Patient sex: F
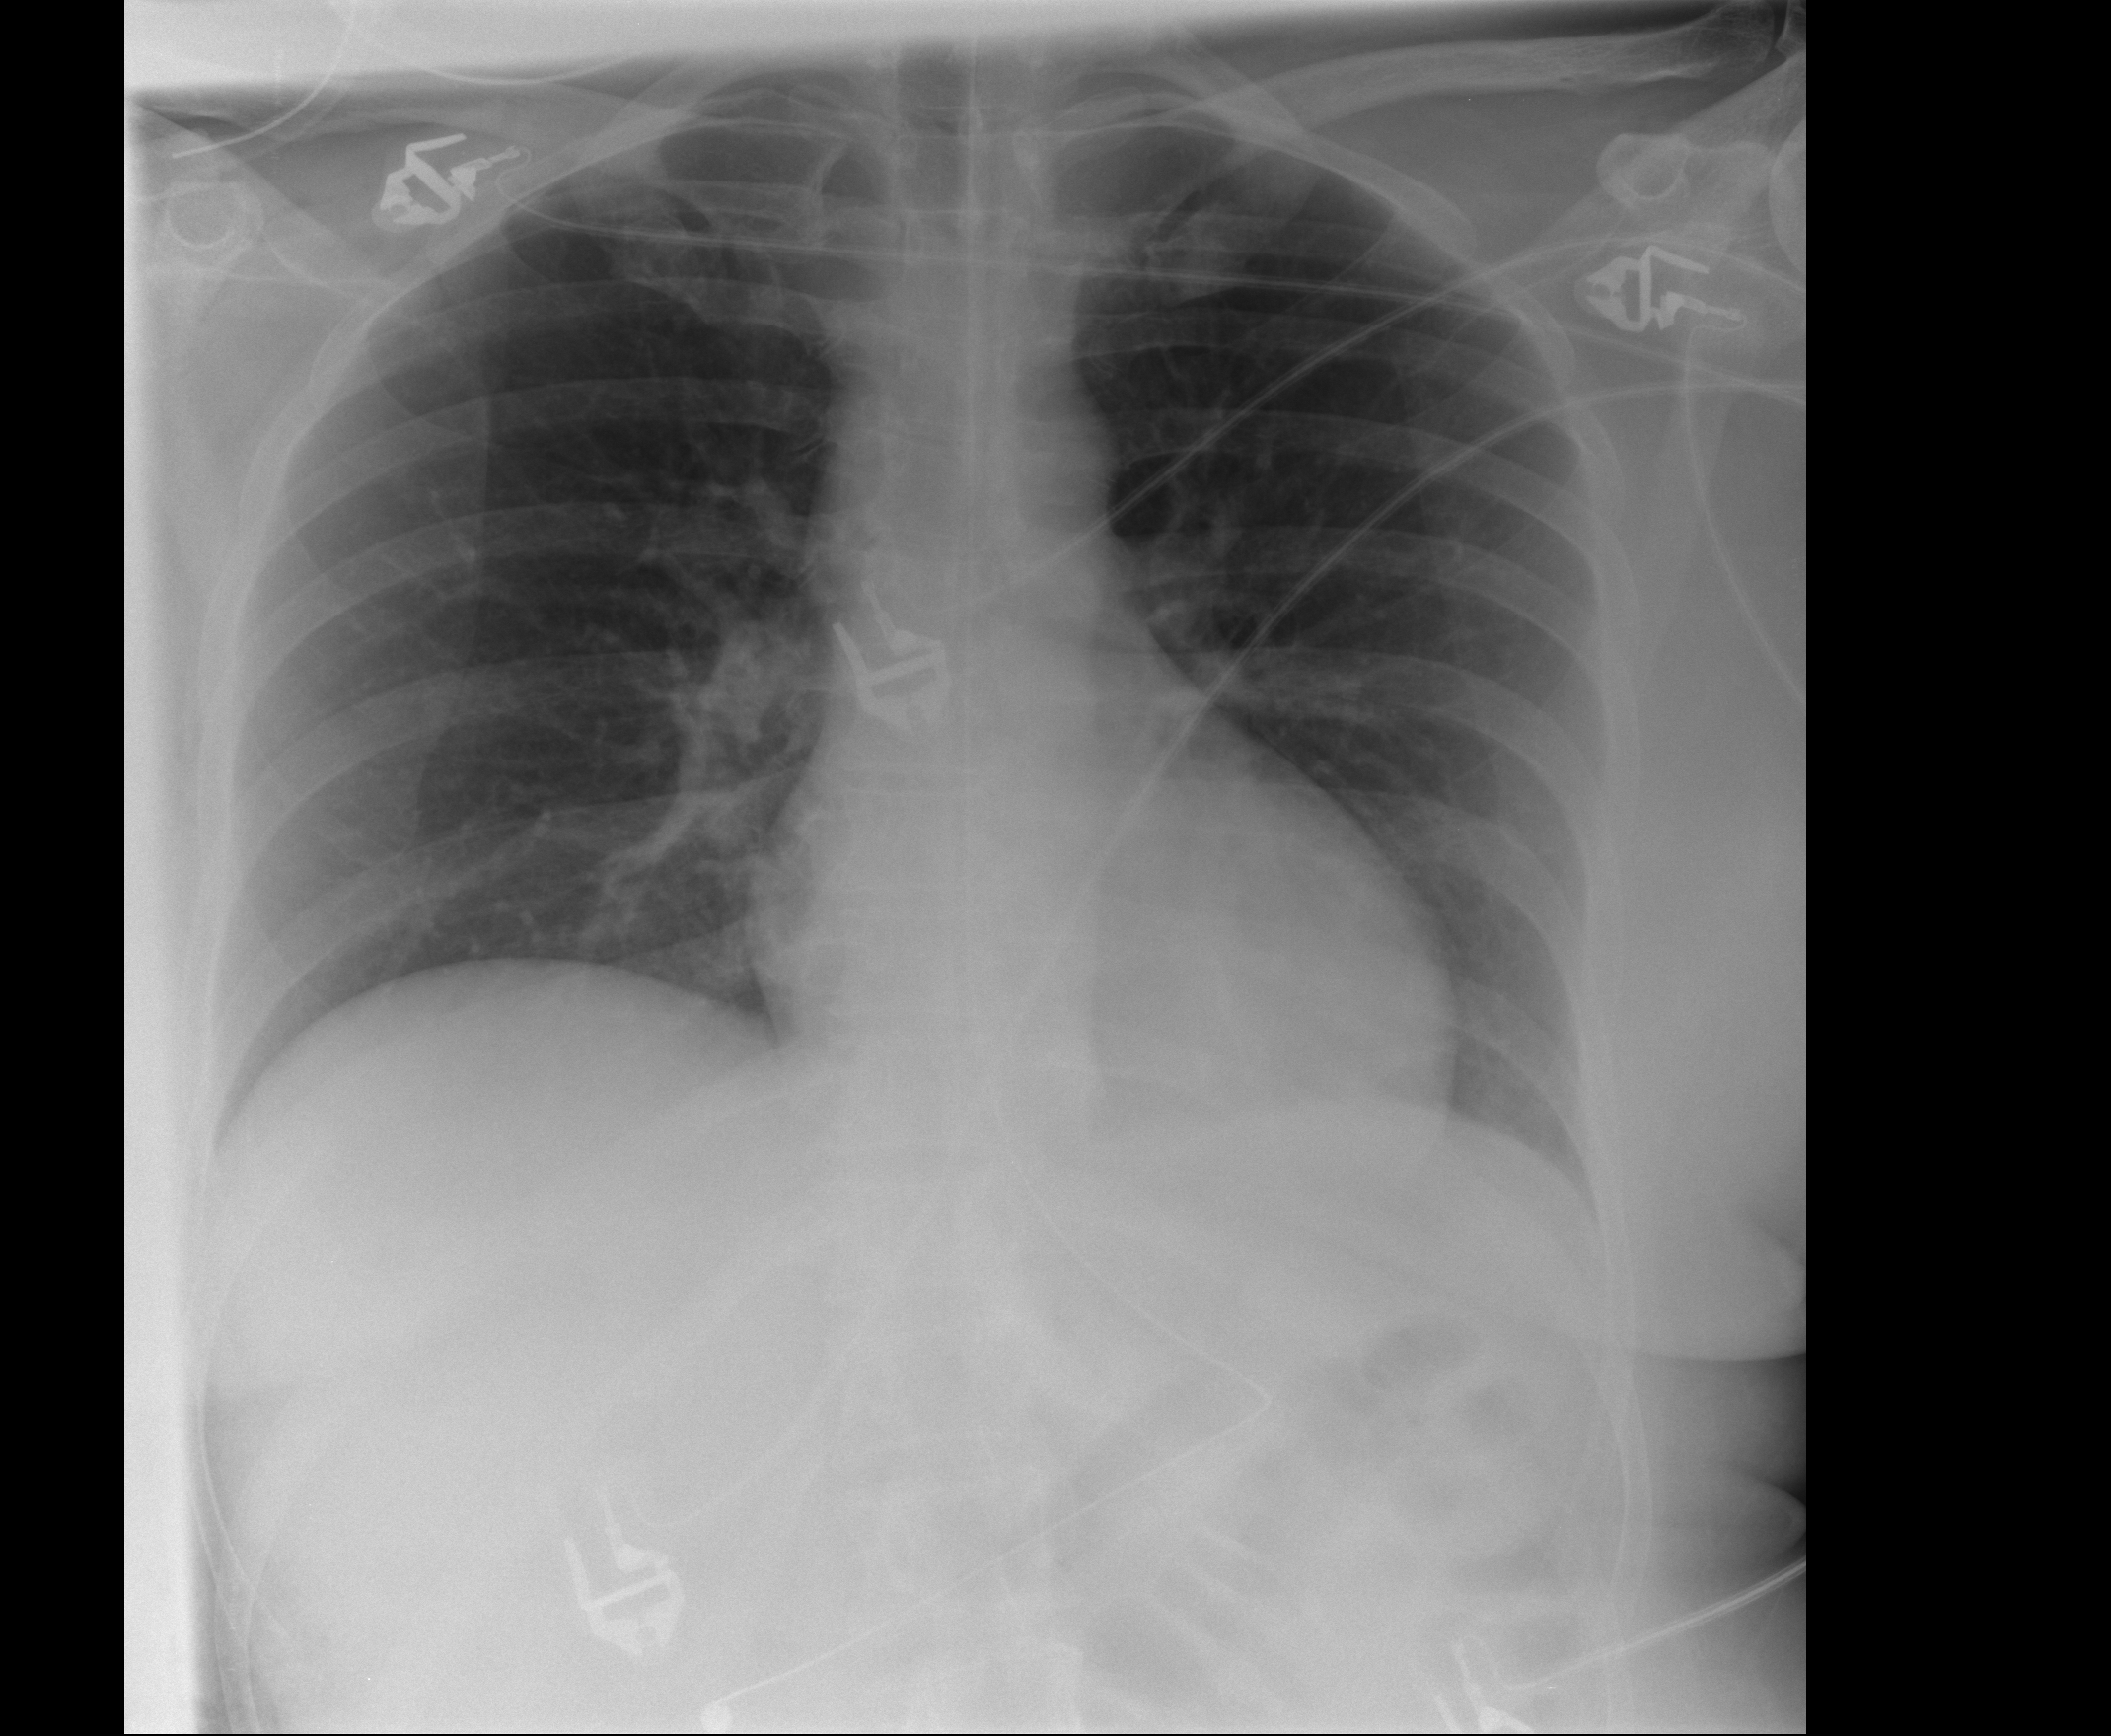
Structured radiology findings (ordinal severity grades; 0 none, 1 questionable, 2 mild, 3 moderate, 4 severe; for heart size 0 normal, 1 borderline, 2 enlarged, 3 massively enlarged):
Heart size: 0
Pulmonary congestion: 0
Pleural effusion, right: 1
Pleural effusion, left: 0
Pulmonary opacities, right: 0
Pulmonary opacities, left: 0
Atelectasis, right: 0
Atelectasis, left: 0